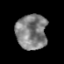
Tissue: prostate
Cell type: Epithelial cells
Senescence score: 0.3478
Nuclear area (px): 1061
Mean DAPI intensity: 128.403